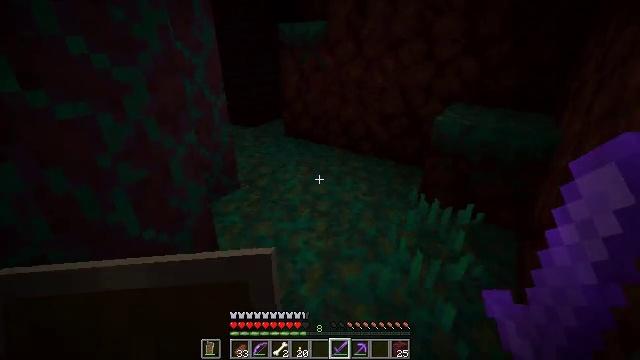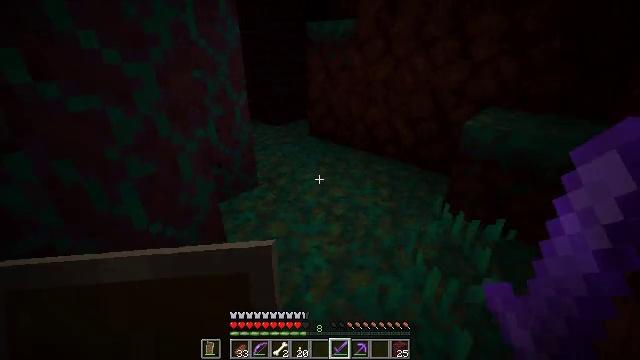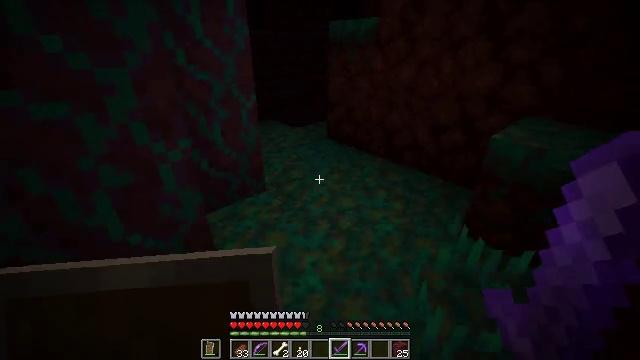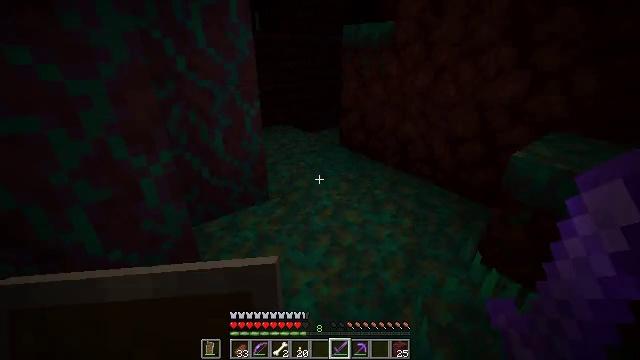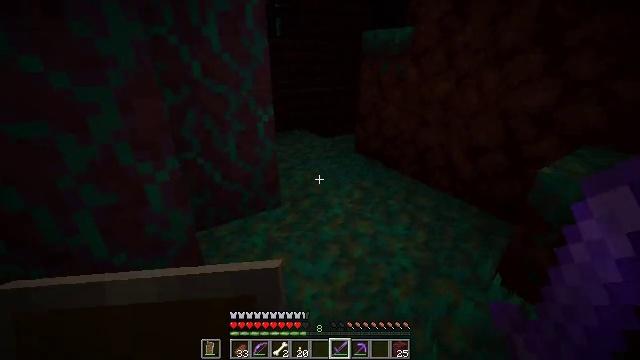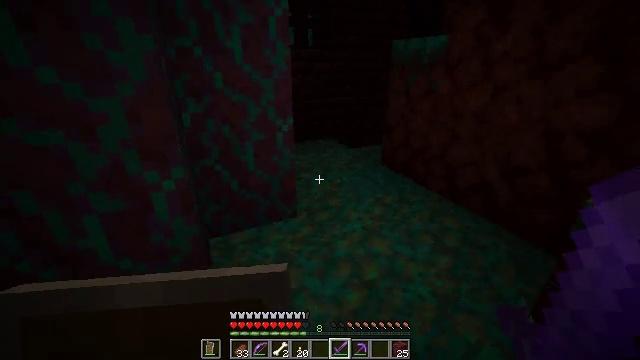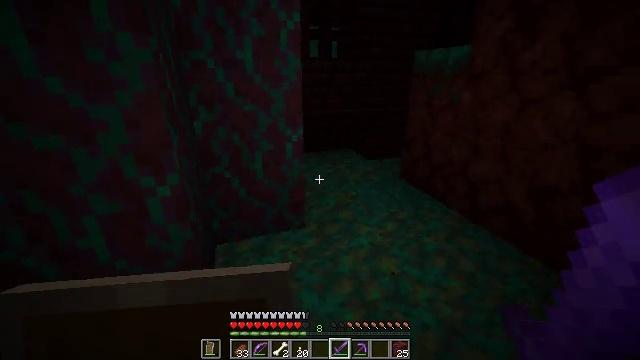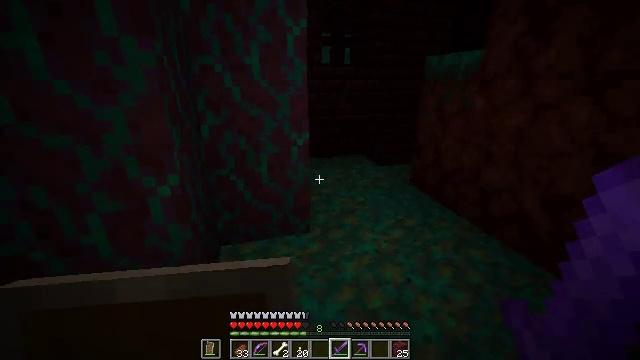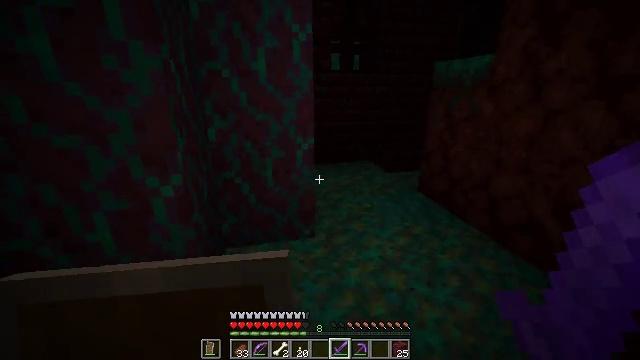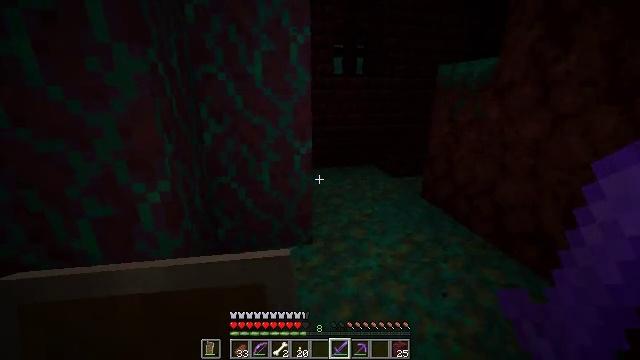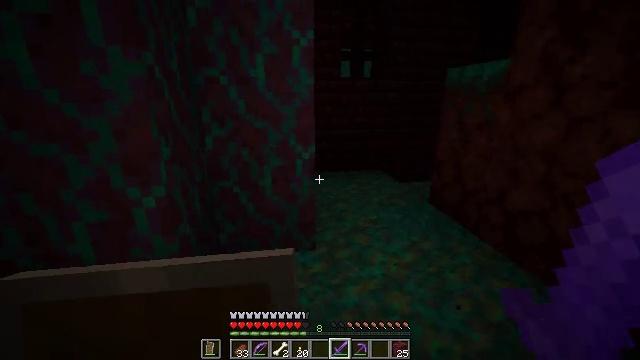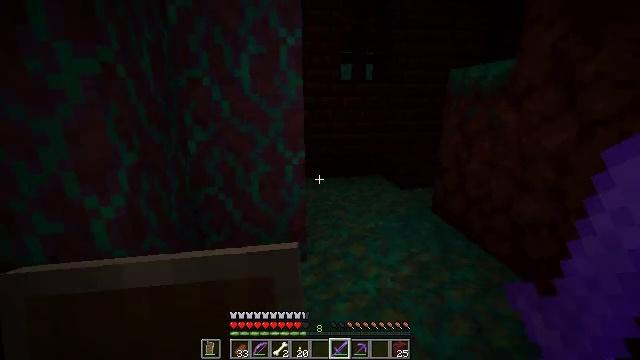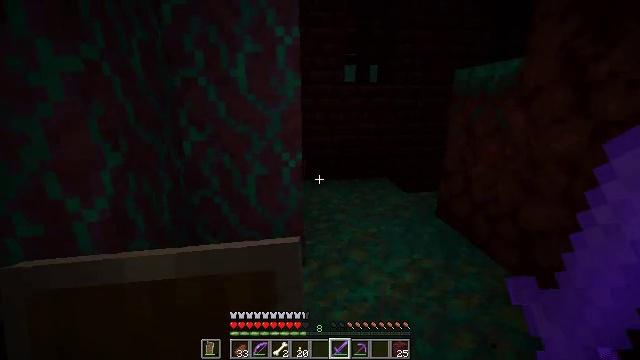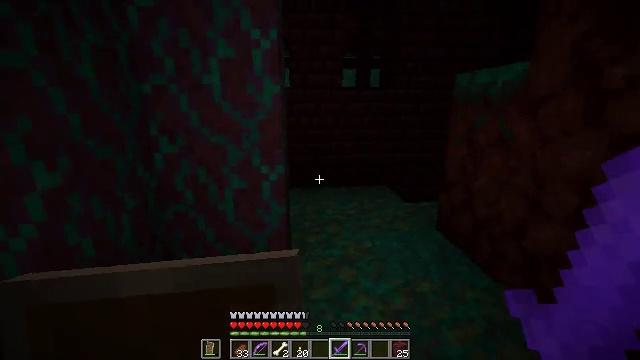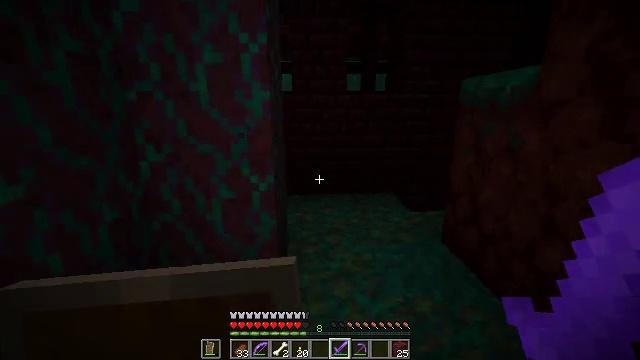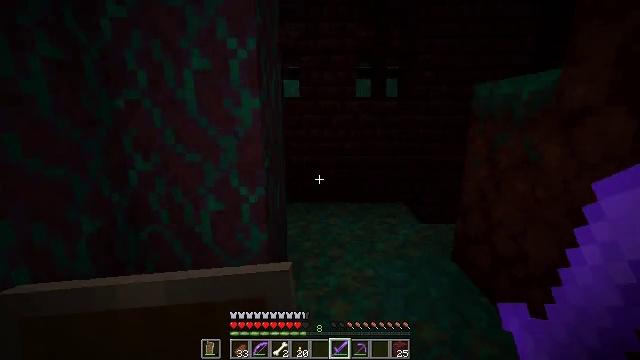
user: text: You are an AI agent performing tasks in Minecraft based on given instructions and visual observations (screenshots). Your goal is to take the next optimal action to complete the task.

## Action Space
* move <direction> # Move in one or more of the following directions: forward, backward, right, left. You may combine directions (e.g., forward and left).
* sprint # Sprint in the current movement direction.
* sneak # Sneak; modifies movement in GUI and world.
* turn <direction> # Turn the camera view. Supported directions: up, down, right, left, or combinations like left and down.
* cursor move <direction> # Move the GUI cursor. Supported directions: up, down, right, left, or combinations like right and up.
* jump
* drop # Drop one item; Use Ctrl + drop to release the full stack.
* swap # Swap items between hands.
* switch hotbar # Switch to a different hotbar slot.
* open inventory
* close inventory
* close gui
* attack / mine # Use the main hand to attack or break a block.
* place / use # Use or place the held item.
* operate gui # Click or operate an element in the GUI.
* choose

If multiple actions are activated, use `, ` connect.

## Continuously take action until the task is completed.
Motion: motion action
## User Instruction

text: Collect nether bricks for building.
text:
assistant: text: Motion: move forward and move right, turn left
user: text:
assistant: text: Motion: move forward and move right, turn left
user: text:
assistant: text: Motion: move forward and move right, turn left
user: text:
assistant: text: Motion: move forward and move right, turn left
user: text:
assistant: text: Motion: move right, turn left and up
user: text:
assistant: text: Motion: turn left and up
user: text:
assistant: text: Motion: turn left and up
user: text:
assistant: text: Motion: turn left and up
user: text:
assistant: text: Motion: move forward and move right, turn left
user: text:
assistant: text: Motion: move forward and move right, turn left
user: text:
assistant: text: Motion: move forward and move right, turn left
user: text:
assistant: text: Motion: move forward and move right, turn left
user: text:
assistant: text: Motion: move forward and move right, turn left
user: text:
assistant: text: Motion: move forward and move right, turn left
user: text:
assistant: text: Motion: move forward and move right, turn left and up
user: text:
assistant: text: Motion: move forward and move right, turn left and up
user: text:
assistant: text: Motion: move forward and move right, turn left and up
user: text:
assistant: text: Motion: move forward and move right, turn left and up
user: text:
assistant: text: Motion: move forward and move right, turn left
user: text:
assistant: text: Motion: move forward, turn left
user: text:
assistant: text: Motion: no_op
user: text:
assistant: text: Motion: no_op
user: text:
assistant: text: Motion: move forward, turn left and down
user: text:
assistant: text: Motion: move forward and move right, turn left and down
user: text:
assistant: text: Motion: move forward and move right, turn left and down
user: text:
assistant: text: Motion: move forward and move right, turn left
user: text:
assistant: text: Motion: move forward and move right, turn left
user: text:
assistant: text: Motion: move forward and move right, turn left
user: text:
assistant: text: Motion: move forward and move right, turn left
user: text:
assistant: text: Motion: move forward and move right, turn left